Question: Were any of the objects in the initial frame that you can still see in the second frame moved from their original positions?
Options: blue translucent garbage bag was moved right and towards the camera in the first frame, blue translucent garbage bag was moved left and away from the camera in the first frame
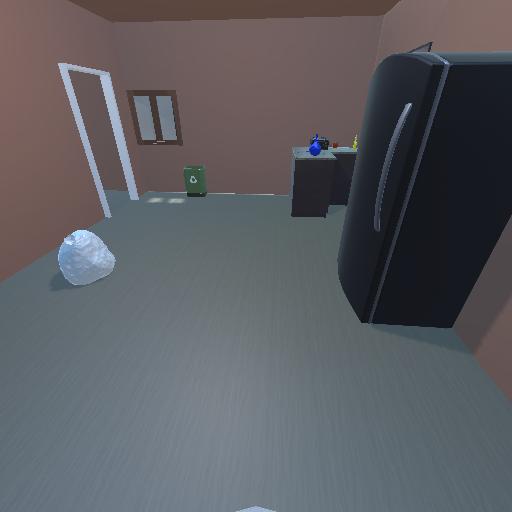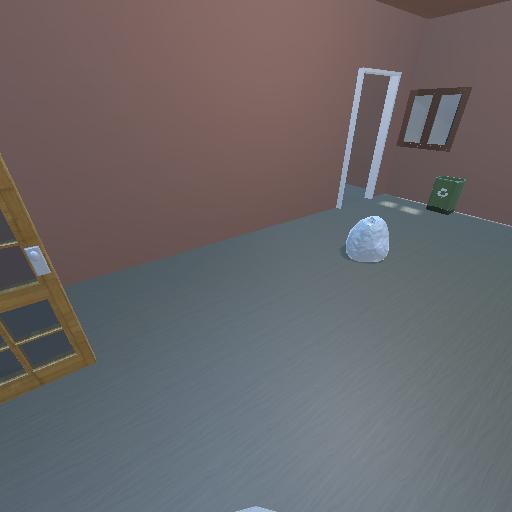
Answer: blue translucent garbage bag was moved right and towards the camera in the first frame